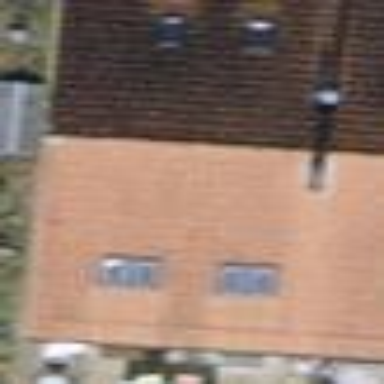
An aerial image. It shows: Terrace building with gabled roof.